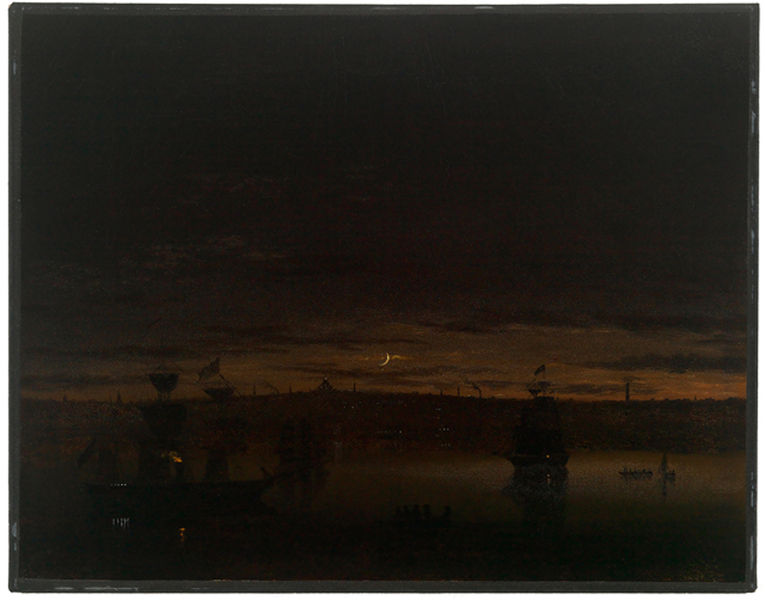
Titel: Boston Harbor at Night
Künstler: Albert Bierstadt
Standort: Amherst (Massachusetts, USA)
Institution: Mead Art Museum, Amherst College
Schlagwörter: grün, himmel, people, red, white, black, dark, gold, gray, grey, painting, yellow, mirror, pink, reflection, brown, smoke, cloud, clouds, sky, boat, hills, lake, landscape, ocean, orange, sea, see, ship, shore, water, horizon, reflections, sun, tower, coast, evening, light, river, dusk, night, color, shadow, boats, cloudy, sail, seascape, flag, bright, city, flags, lights, moon, wasser, harbor, fire, ships, steam, sunset, shadows, bay, colour, gelb, rowboat, dawn, nacht, sunrise, burning, darkness, fog, land, schiffe, sailing, sails, row, crescent, flame, vista, mood, shoreline, küste, mond, twilight, sichel, masts, ten, surface, sickle, shadowy, half moon, ruhe, fleet, ruhig, sliver, quarter moon, sickle moon, clound, moonnight, new moon, cresant, 배, 바다, 밤, 어둠, 노울, 잔잔함, 달, 습한, 끝, 마무리, 항구